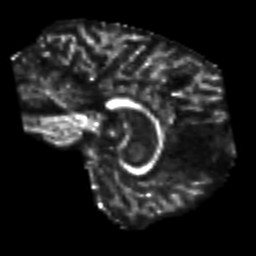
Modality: FA
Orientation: sagittal
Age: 70
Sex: female
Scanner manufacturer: siemens
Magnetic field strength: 3 T
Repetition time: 7.3 s
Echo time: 0.087 s